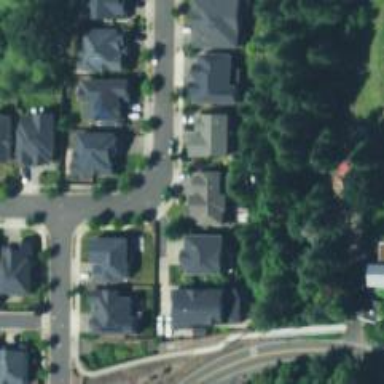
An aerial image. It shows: Living street.